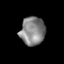
Tissue: lung
Cell type: Epithelial cells
Senescence score: 0.228
Nuclear area (px): 687
Mean DAPI intensity: 133.703